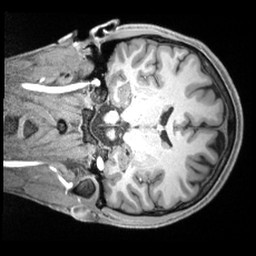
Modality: T1w
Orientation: coronal
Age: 23
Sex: male
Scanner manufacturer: siemens
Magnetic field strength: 3 T
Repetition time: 2.4 s
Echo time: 0.00226 s